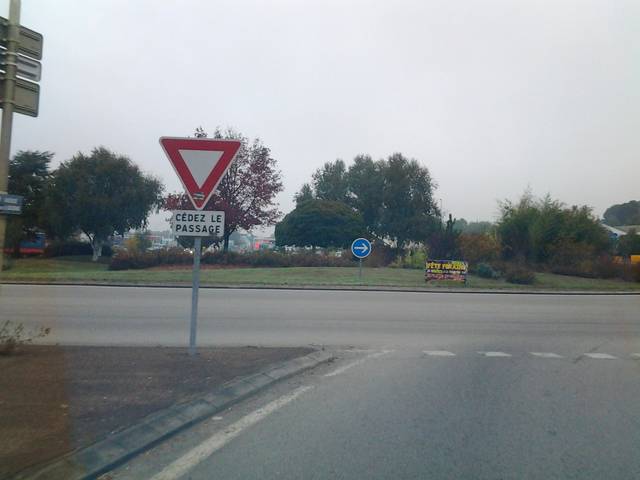
Region: France
Coordinates: 46.69, -1.43